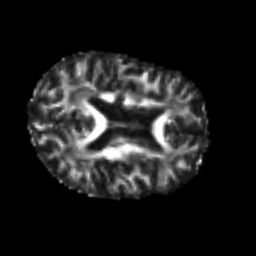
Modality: FA
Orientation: axial
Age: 56
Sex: male
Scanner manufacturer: siemens
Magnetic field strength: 3 T
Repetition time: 4.987 s
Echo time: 0.0792 s